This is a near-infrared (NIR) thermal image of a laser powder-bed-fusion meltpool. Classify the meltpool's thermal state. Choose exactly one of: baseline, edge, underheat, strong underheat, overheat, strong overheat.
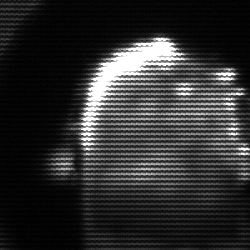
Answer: baseline